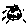
Label: moon